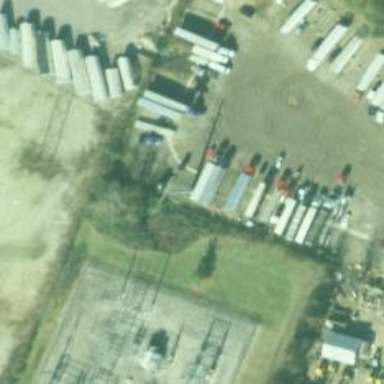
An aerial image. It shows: Power tower.